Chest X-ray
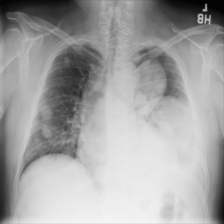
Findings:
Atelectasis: negative
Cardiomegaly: negative
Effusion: negative
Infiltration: negative
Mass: positive
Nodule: negative
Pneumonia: negative
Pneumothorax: negative
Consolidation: negative
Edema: negative
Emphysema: negative
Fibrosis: negative
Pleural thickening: negative
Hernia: negative